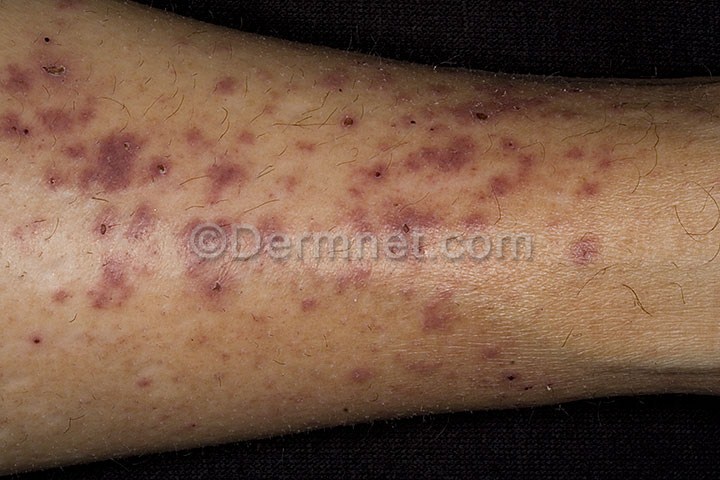
Disease: Vasculitis Photos